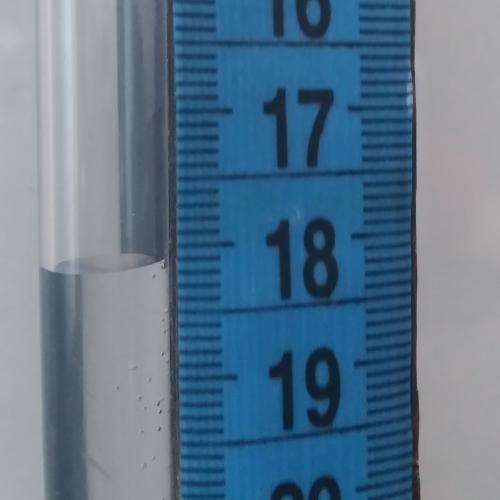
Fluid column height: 18.1 cm